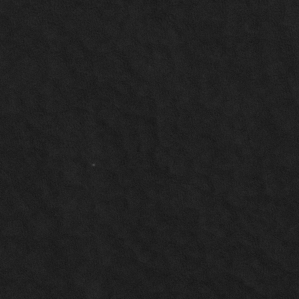
Label: non_frost